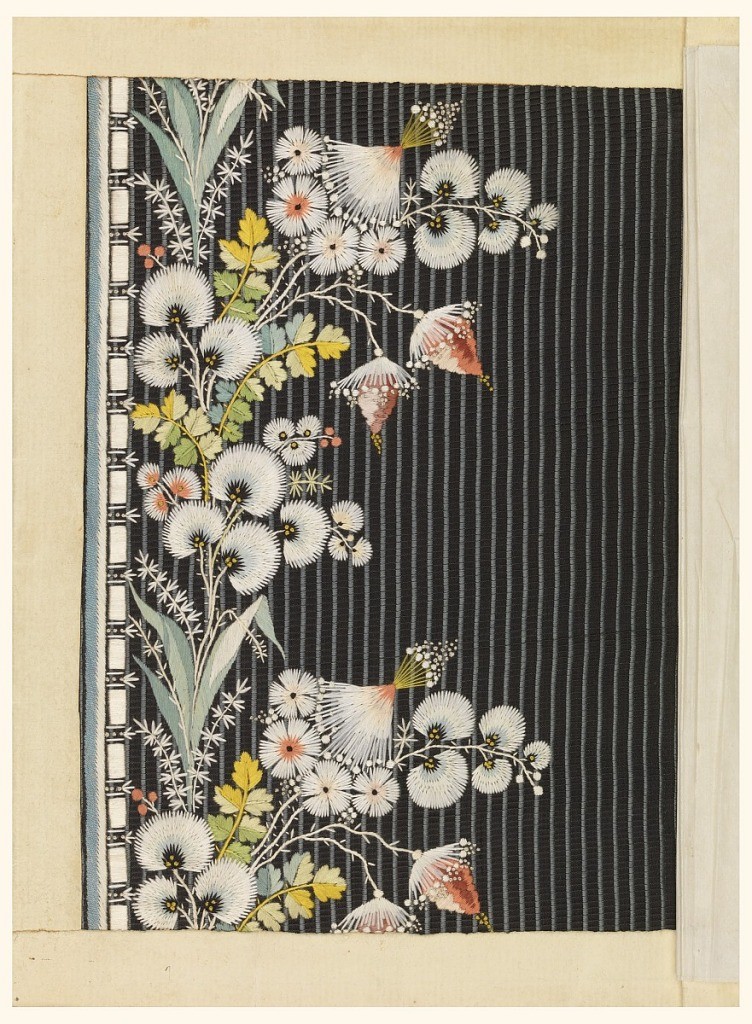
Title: Embroidery sample
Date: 1790–1800
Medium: silk, paper Technique: embroidered on a compound foundation
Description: Multicolored silk embroidery in a floral design on a dark blue ribbed ground.